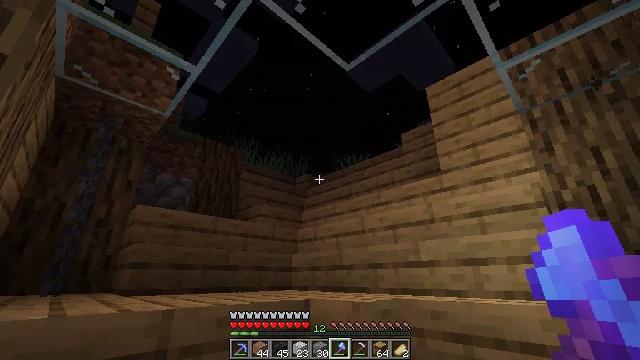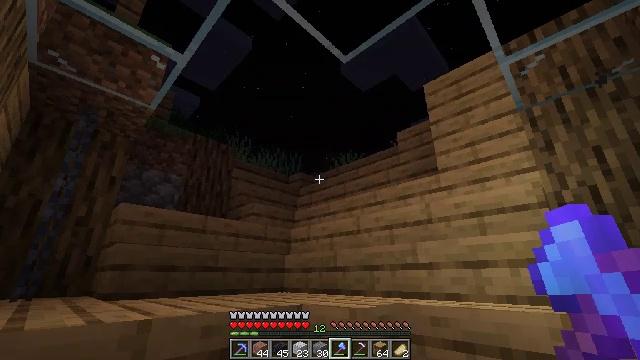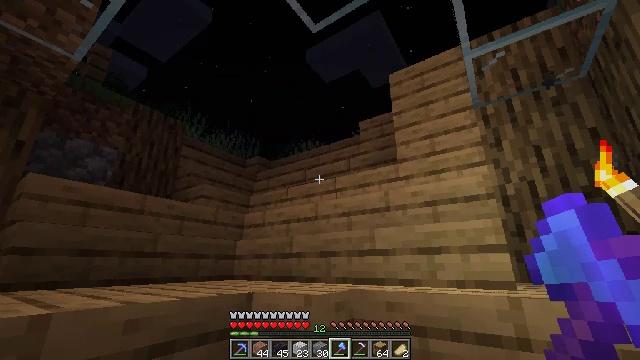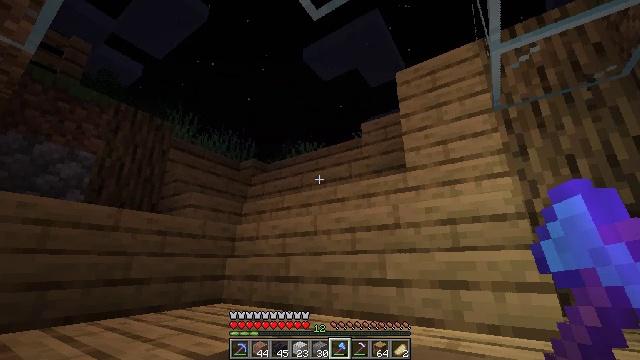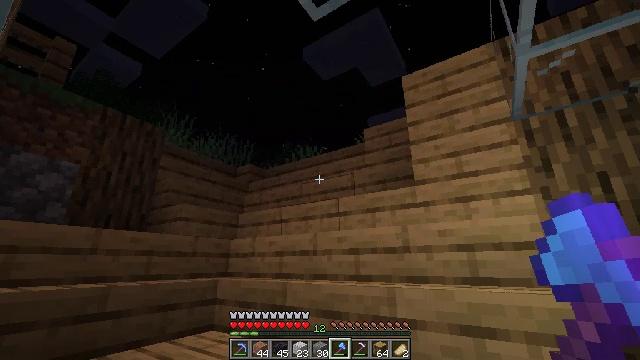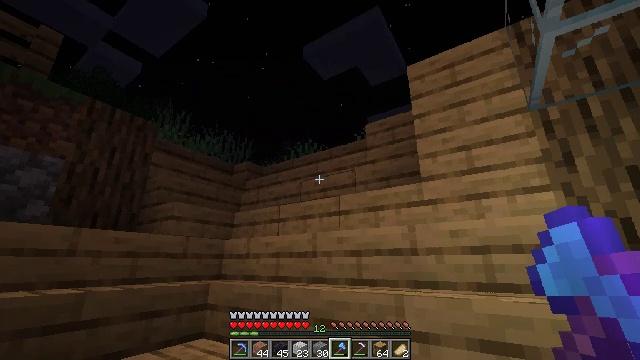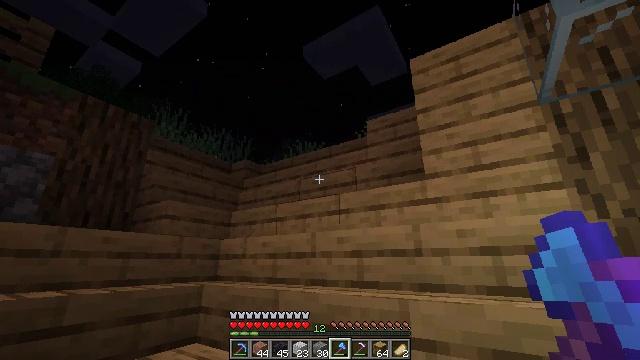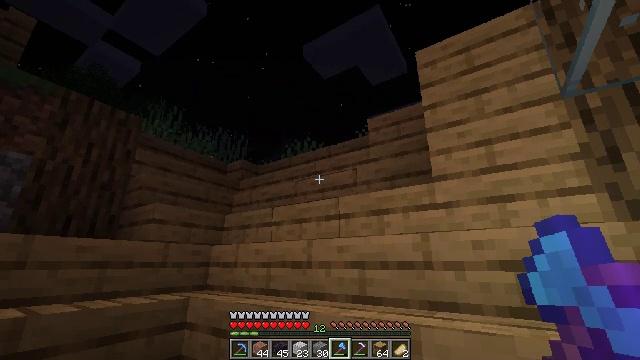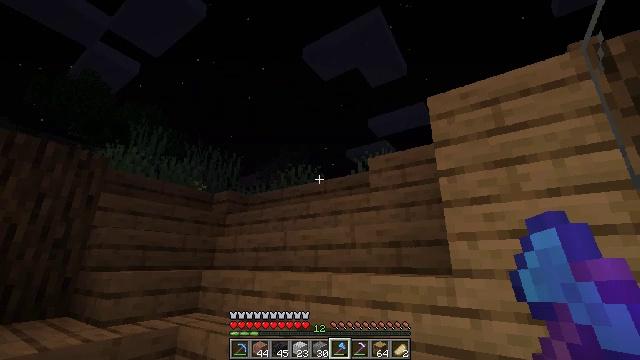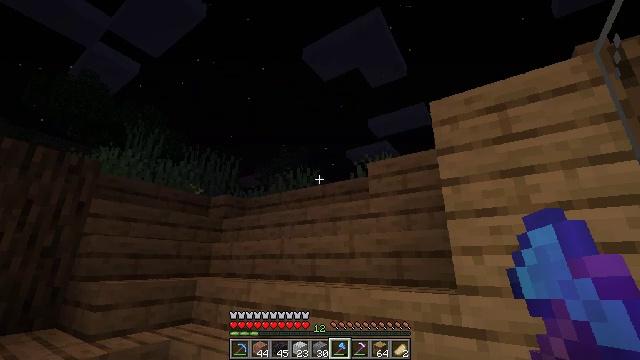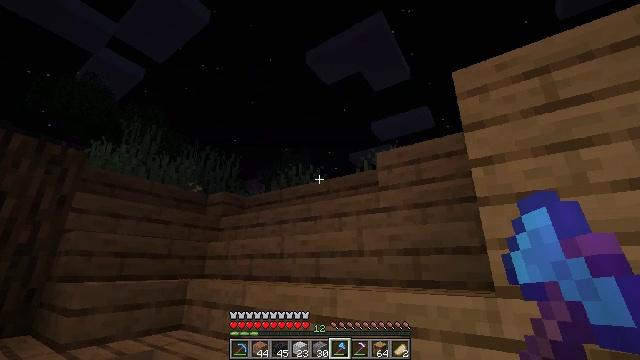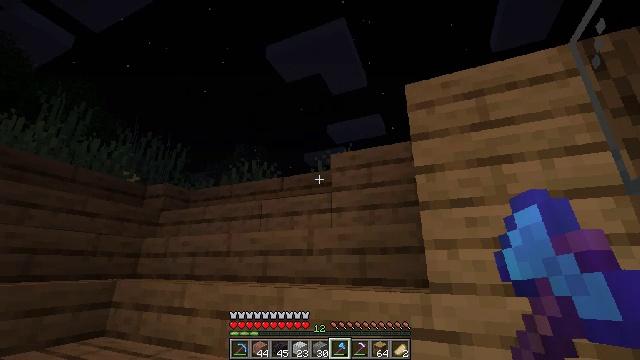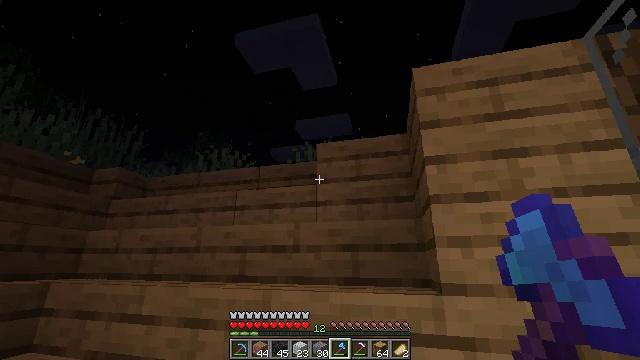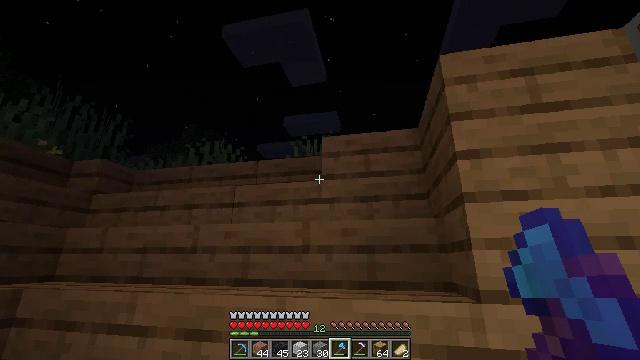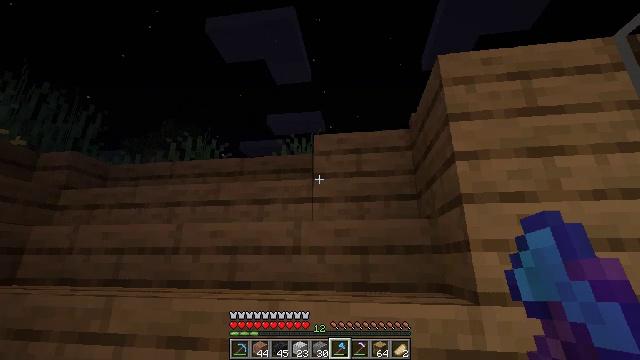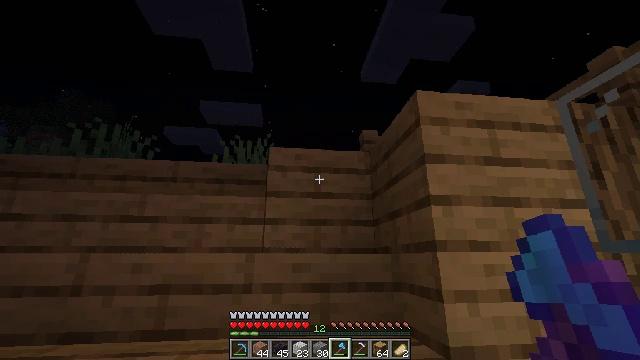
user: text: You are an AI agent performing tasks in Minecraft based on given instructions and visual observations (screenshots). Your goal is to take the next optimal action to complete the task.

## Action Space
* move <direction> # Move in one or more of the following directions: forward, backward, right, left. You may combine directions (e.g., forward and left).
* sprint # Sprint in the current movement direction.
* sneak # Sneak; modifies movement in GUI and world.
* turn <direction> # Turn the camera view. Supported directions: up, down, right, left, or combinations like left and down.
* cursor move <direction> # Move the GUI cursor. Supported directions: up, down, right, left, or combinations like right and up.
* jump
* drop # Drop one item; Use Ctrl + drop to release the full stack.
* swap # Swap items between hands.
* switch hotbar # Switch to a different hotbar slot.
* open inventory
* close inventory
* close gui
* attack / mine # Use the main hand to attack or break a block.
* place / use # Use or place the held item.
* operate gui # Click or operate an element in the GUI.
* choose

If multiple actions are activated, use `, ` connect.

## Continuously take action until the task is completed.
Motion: motion action
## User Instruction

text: Destroy the light blue bed to move it.
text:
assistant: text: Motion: move forward, turn right
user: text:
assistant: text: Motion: move forward, turn right and down
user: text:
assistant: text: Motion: move forward
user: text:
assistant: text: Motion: move forward
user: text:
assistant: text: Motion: move forward
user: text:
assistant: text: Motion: move forward
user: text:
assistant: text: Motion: move forward
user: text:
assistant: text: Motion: move forward
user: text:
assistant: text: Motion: move forward
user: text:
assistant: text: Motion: move forward and move left
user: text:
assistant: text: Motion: move forward and move left, turn right
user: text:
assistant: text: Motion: move forward and move left, turn right
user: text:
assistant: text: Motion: move forward and move left, turn right
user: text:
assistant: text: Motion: move forward and move left, turn right
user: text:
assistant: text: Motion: move forward and move left, turn right
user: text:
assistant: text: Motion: move forward and move left, turn right and down
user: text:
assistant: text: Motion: move forward and move left, turn right and down
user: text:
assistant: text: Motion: move left, turn right and down
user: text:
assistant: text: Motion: move left, turn right and down
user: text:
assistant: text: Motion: move left, turn right and down
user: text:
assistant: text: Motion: move left, turn right
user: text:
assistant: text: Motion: move left
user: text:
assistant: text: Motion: move left
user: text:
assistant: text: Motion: move left
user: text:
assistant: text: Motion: move left
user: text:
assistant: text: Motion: move left
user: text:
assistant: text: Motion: move left
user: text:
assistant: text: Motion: move left
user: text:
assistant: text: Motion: move left, turn right and down
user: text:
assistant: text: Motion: move left, turn right and down